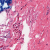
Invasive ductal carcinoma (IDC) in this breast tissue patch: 0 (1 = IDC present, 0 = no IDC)